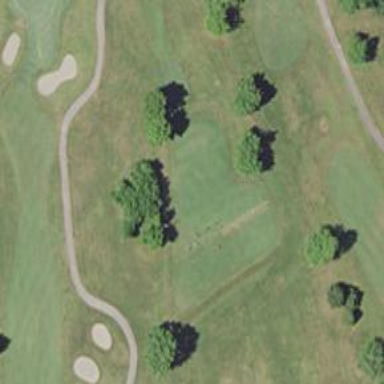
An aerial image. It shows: Golf tee on grassy land.